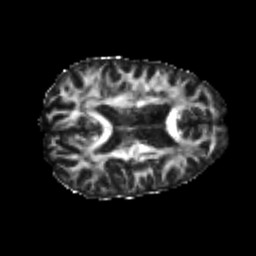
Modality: FA
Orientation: axial
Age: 24
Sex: male
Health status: healthy
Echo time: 0.074 s